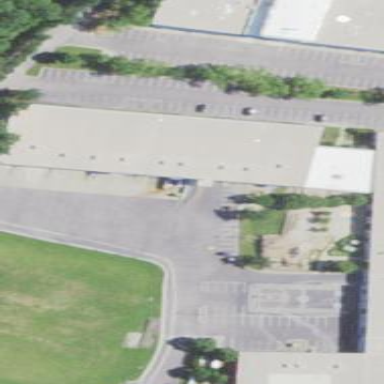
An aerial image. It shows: Commercial building.